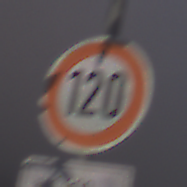
Verkehrszeichen: Geschwindigkeit120
Zusatzzeichen unten: LaengeEinerStrecke5
Umgebung: Outdoor, Beach
Tageszeit: SunriseSunset
Wetter: Overcast
Licht: Natural
Jahreszeit: NotSpecified
Kontrast: LowContrast